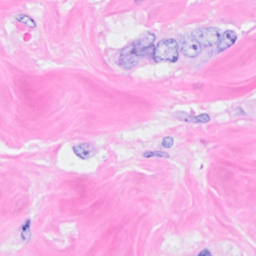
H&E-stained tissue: Breast